Current action and preconditions to check: trajectory_clear

Your task: For each precondition in the list above, predict whether it will hold at this action.

Consider the current scene as observed from the mobile robot's camera, and analyze the predicted future states of all dynamic agents (e.g., people, animals, vehicles, or any moving entities) within the NEXT SECOND.

IMPORTANT: Only answer "very likely" if you are absolutely certain—based on strong, clear evidence—that a dynamic agent will violate the precondition in the predicted future state. Do NOT answer "very likely" for unlikely, ambiguous, or low-probability risks.

Ask yourself for each precondition: Is there a high probability, with clear and convincing evidence, that the predicted future states of any dynamic agent will interfere with the predicted future state of the currently executing action within the NEXT SECOND, causing that precondition to fail?

Assess the risk level based on these predictions. Use "likely" or "very likely" if motions create a clear risk of interference.

Use "neutral" or "improbable" if agents are nearby but their predicted paths are clearly diverging or non-conflicting.

Failure Risk Categories: "very improbable", "improbable", "neutral", "likely", "very likely"

Answer Format: Output ONLY the probability_of_failure value from these categories: "very improbable", "improbable", "neutral", "likely", "very likely"

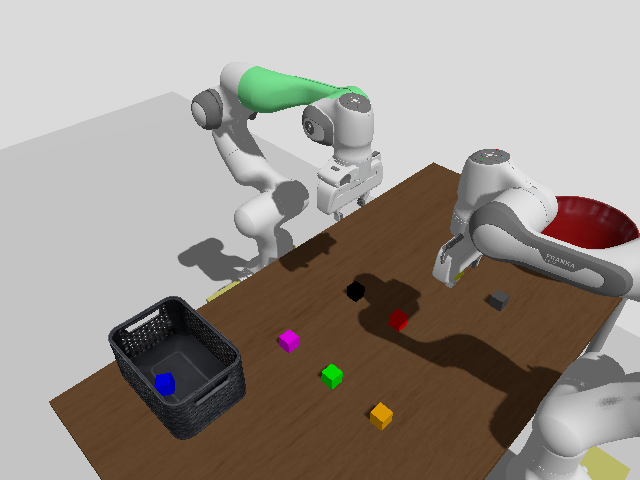

Answer: very improbable